Interaction volume radius: 5 \u00c5
Interaction volume height: 15 \u00c5
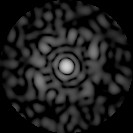
Disorder parameter: 0.7769